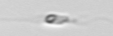
Label: flagellate_morphotype3